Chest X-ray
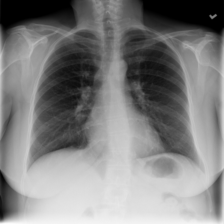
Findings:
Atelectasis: negative
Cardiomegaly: negative
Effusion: negative
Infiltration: negative
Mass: negative
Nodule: negative
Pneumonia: negative
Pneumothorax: negative
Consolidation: negative
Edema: negative
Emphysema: negative
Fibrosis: negative
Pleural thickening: negative
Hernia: negative